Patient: sex F, age 65
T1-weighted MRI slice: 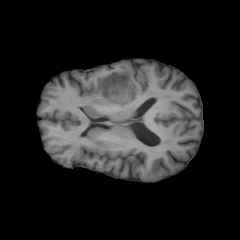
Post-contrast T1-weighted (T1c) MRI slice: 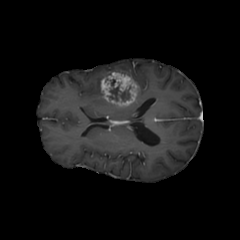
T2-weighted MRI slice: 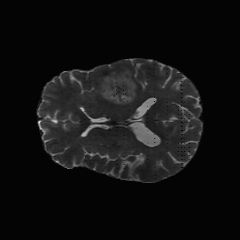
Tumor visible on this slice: yes
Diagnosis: Glioblastoma, IDH-wildtype
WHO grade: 4